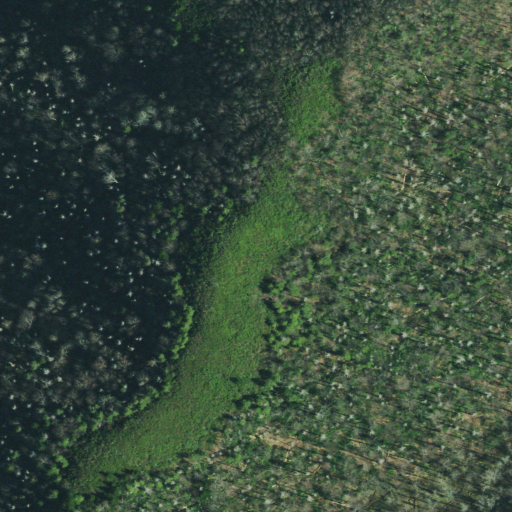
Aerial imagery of mountain in Tennessee named Snag Mountain containing mixed forest, evergreen forest, and deciduous forest